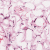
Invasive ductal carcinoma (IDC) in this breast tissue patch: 0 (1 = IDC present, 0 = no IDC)